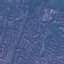
Label: Residential